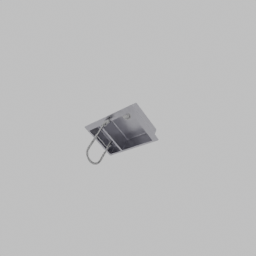
Label: appliances